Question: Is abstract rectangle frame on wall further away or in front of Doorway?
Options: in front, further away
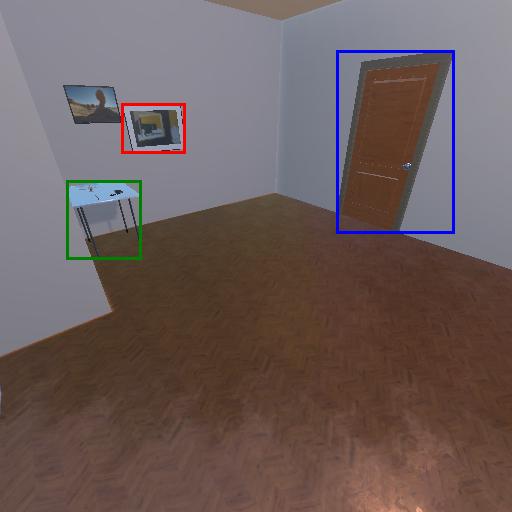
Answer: in front